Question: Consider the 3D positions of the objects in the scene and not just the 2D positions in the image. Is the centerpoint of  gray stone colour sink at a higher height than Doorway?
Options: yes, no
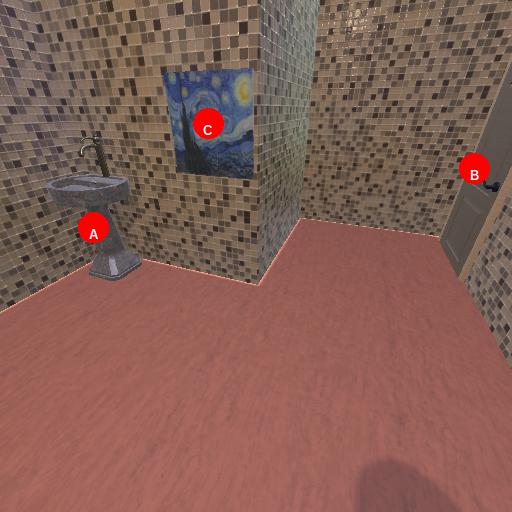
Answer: yes